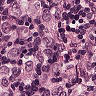
Metastatic tissue present: yes